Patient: sex F, age 52
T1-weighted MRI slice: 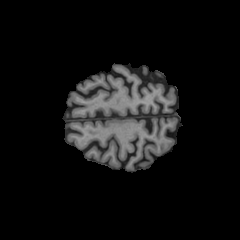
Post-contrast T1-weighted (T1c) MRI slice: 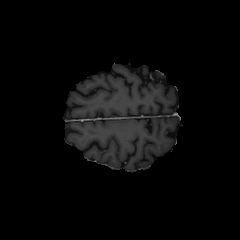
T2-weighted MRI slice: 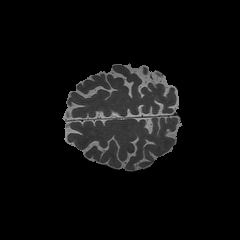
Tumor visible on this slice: no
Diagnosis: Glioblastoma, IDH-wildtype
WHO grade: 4